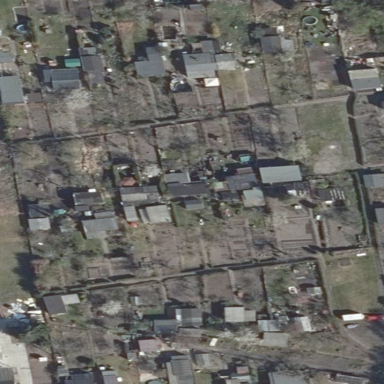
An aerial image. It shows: Allotments area.